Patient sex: M
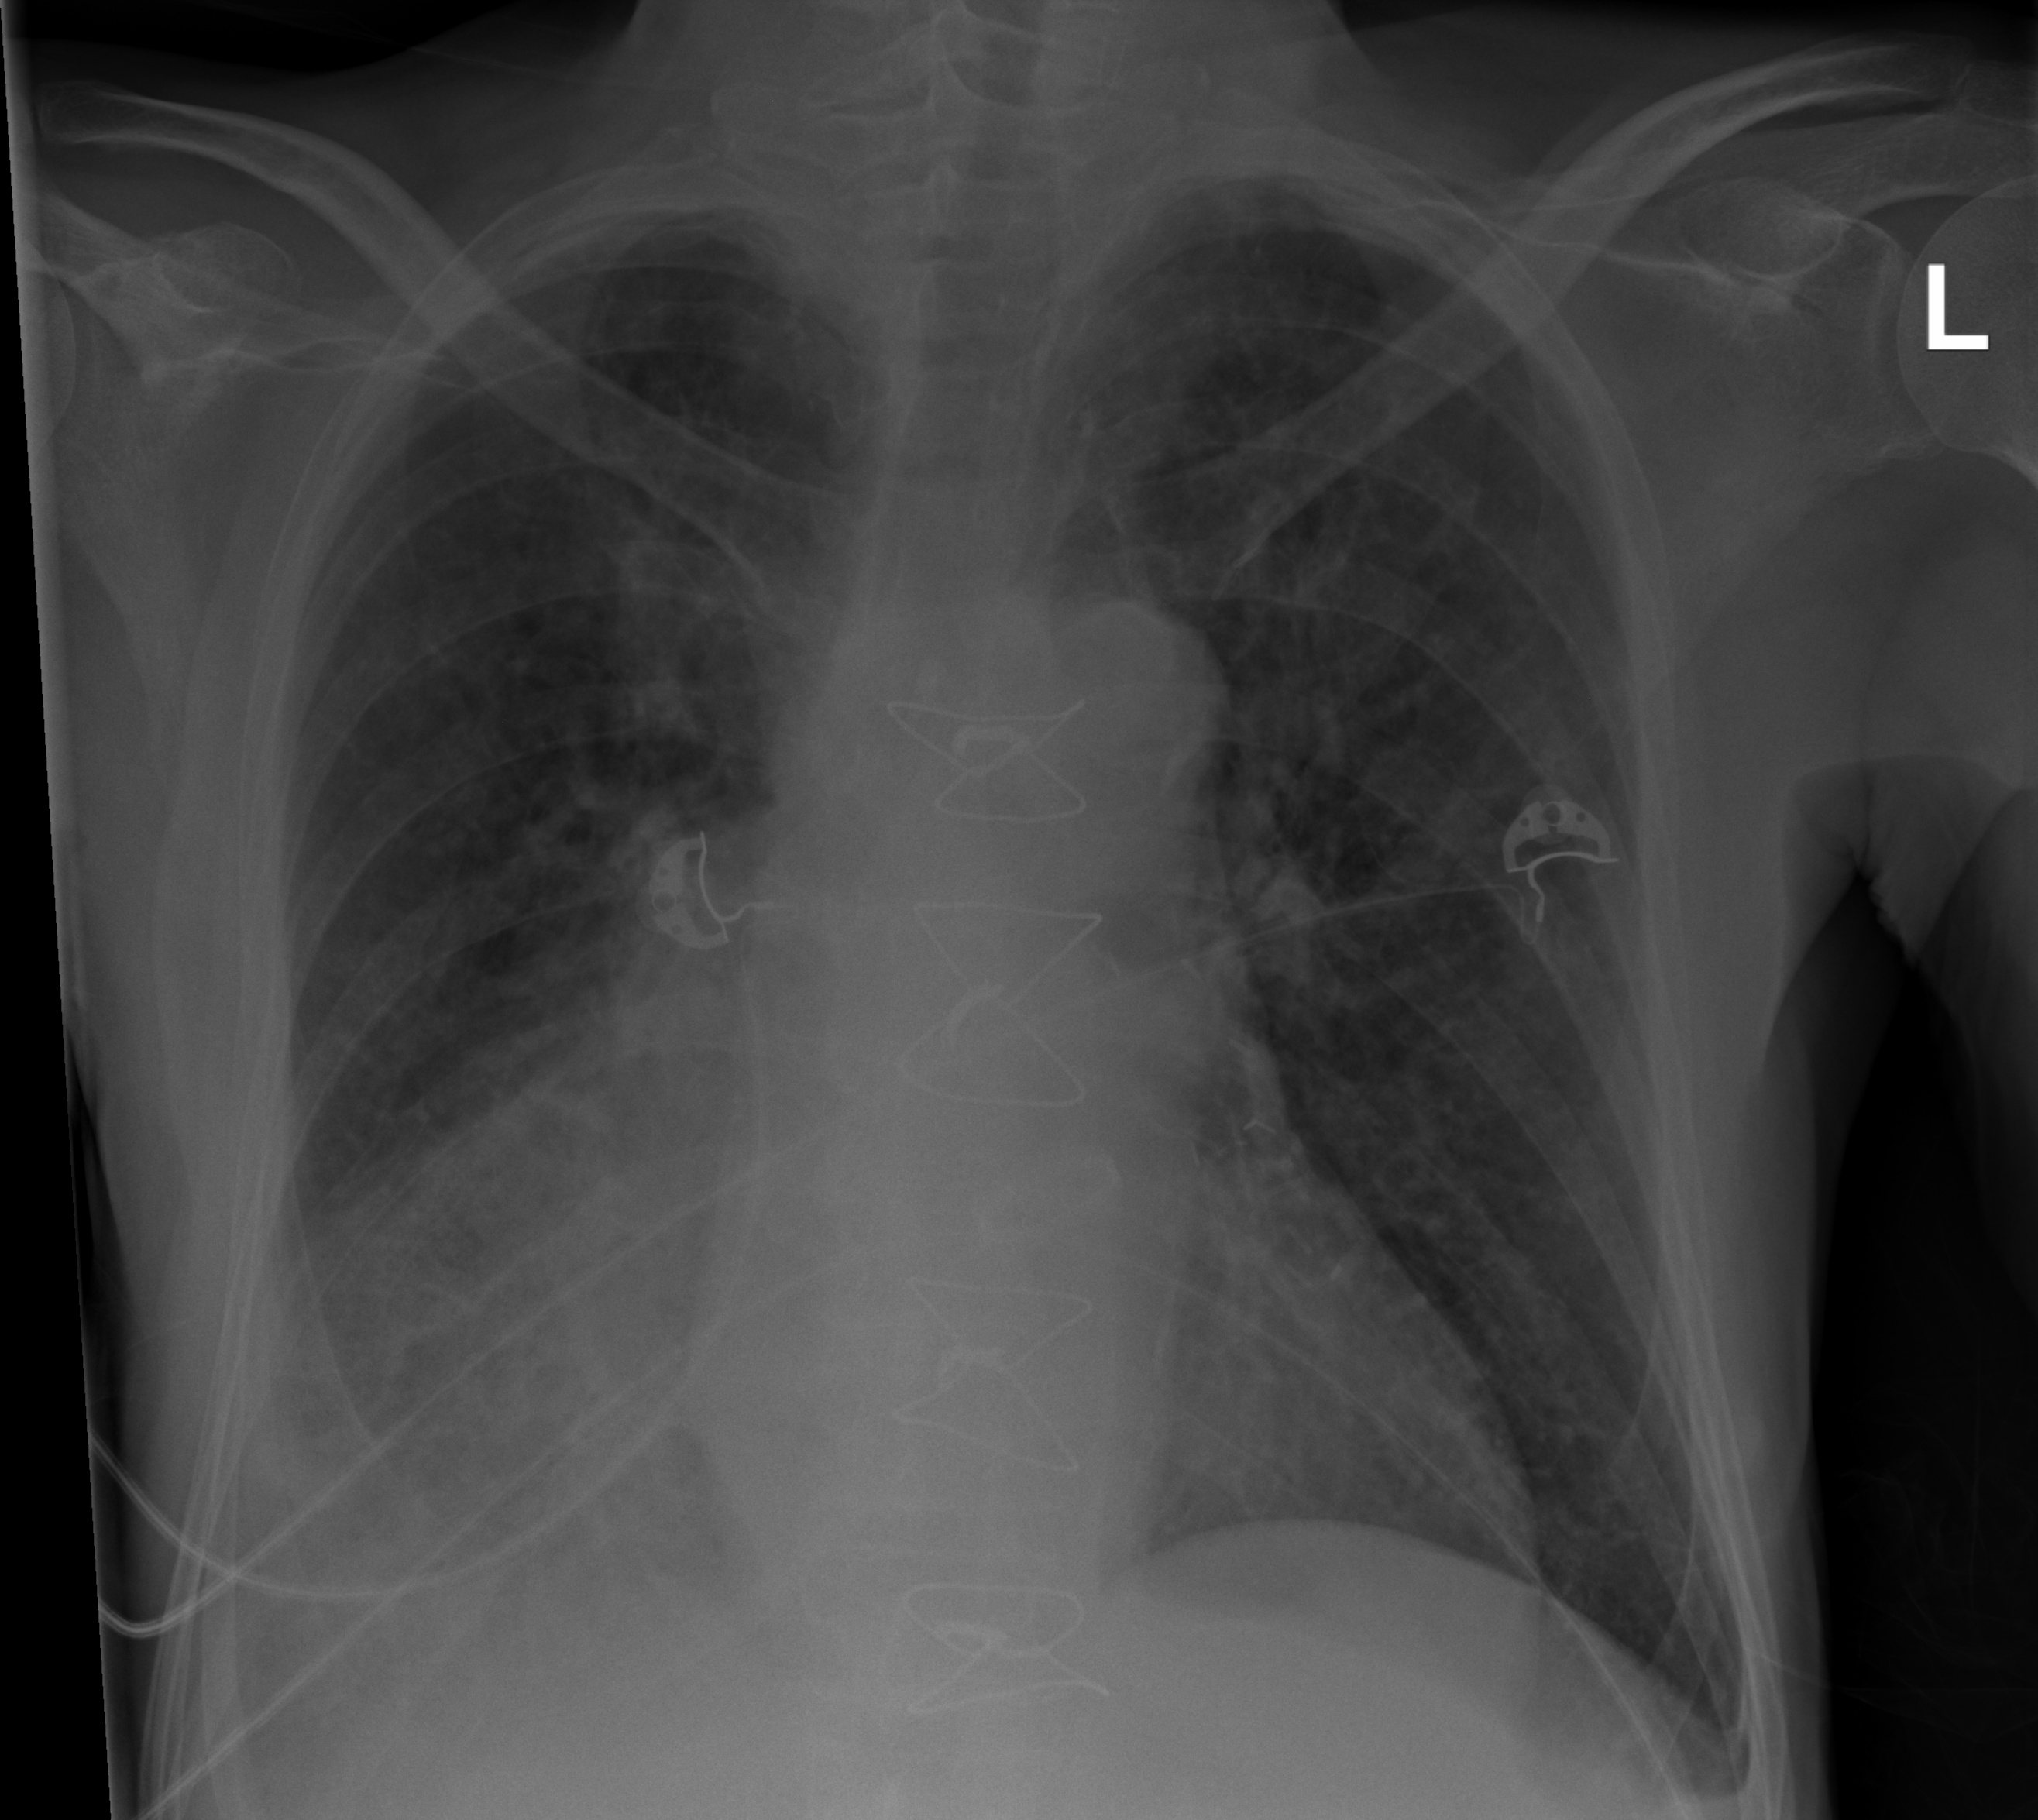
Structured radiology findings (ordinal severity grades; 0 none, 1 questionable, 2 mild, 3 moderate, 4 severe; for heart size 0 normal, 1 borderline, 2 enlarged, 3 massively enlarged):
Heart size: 0
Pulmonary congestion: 2
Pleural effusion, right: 1
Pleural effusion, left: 1
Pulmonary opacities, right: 3
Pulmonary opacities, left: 0
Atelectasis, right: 2
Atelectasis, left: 0